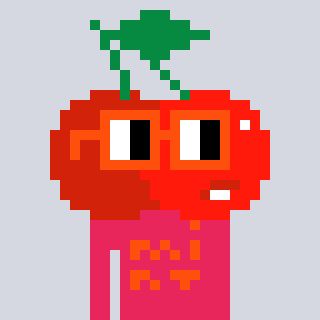
a pixel art character with square orange glasses, a cherry-shaped head and a redpinkish-colored body on a cool background